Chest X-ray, PA view. Patient: 50 years old, sex F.
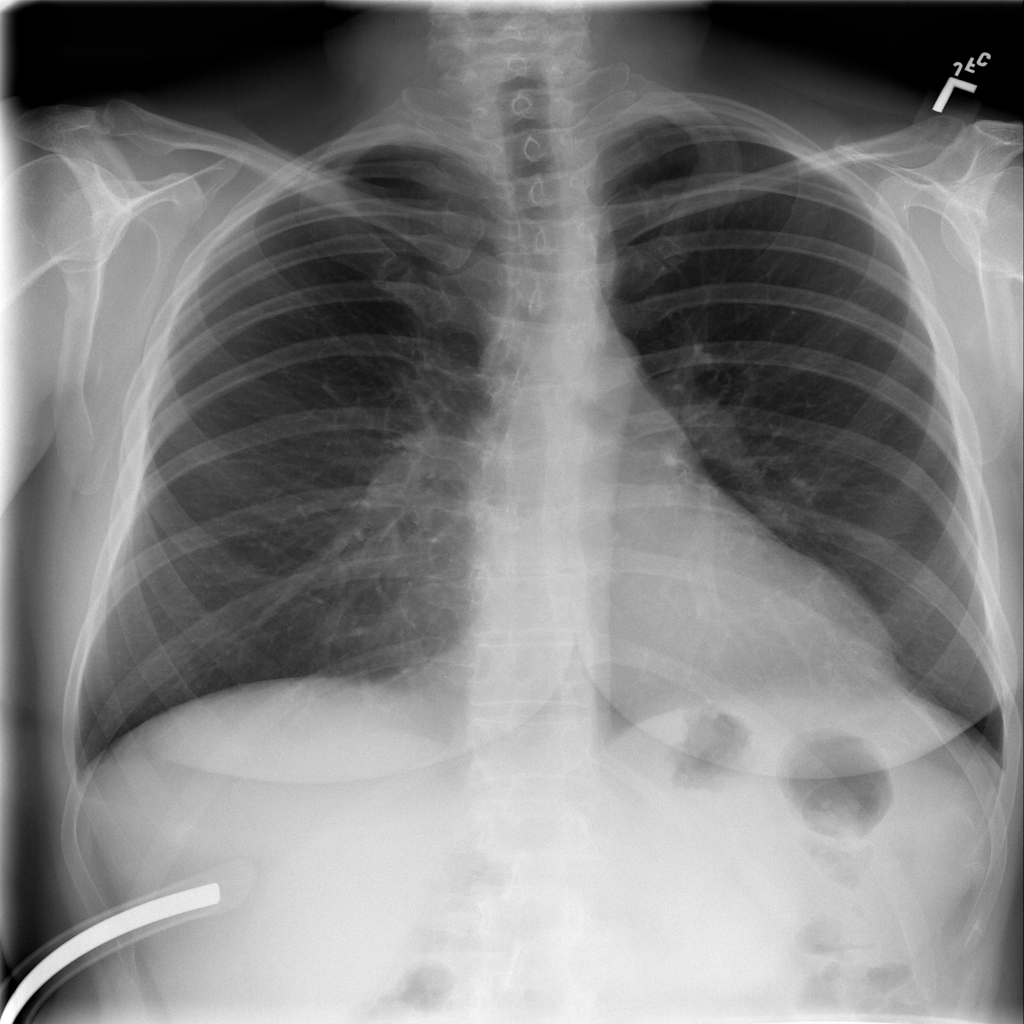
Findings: No Finding